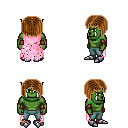
a pixel art fantasy rpg character, male body template, orc, green skin, pink tattered cape, teal pants, brown pageboy hairstyle, cloth bracers, metal boots, four views (front, back, left, right), 2x2 character sprite sheet, small pixel art, hard edges, no anti-aliasing